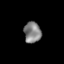
Tissue: lung
Cell type: Endothelial cells
Senescence score: 0.2205
Nuclear area (px): 349
Mean DAPI intensity: 130.272